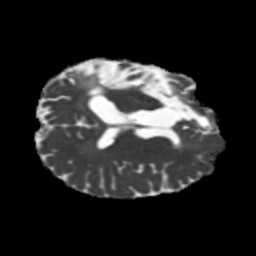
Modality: MD
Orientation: axial
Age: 37
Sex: female
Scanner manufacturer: siemens
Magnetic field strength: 3 T
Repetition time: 5.25 s
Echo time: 0.08 s